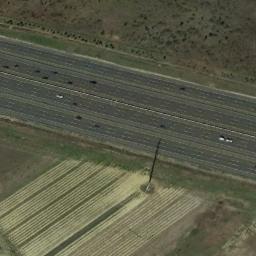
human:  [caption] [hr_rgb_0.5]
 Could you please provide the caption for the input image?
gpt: The freeway is between the farmland and grass .

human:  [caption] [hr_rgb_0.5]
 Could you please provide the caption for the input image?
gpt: There are no cars on the motorway .

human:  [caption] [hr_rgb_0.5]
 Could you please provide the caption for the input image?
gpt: There are large areas of brown and green mixed farmland around the freeway, And there are many cars on the freeway .

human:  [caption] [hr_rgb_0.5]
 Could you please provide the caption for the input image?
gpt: Some straight freeways are a farmland on one side and on the other side is a wasteland .

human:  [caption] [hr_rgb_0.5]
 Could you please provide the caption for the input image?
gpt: The freeway between a bare lawn and a yellow farmland .